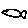
Label: fish